Field crop: maize
Growth stage: 2
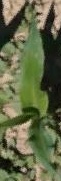
Species: maize